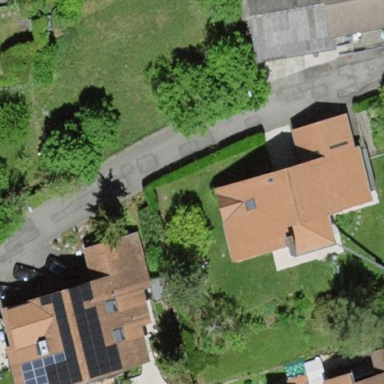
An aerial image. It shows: Simple and straightforward house.